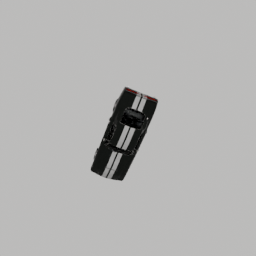
Label: mechanical